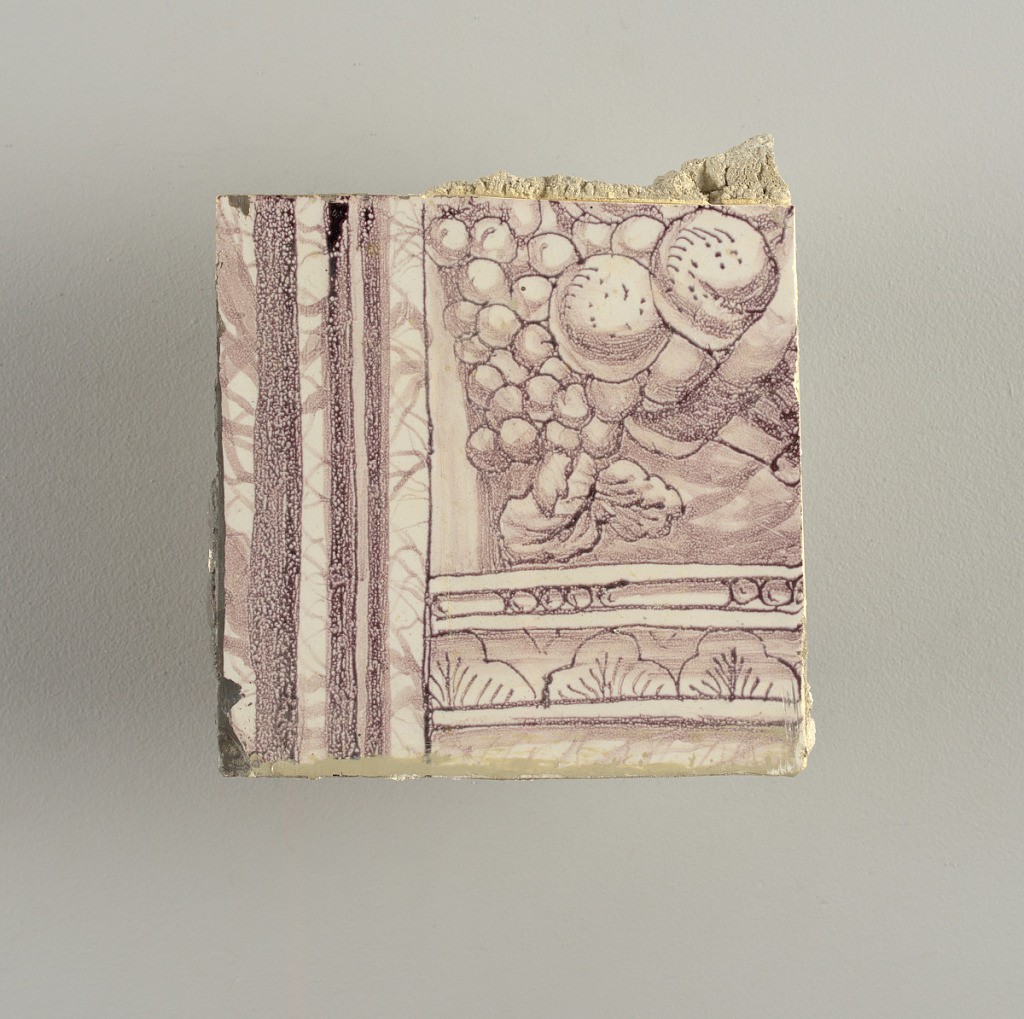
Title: Tile wall facing
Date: ca. 1725
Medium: Tin-glazed earthenware, underglaze
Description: Horizontal rectangle.  Thirty tiles wide and twenty-three tiles high with opening for fireplace eleven tiles wide and ten high.  Foliage arabesques disposed about three vertical axes from which are emphazised by urns at center and right, and at left by the figure of a standing woman carrying an infant on her arm and accompanied by two children.